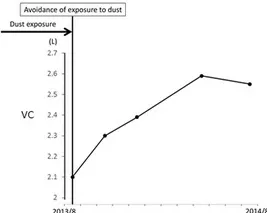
Serial changes in pulmonary function in Case 2. VC.
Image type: pathology (masson_trichrome)